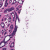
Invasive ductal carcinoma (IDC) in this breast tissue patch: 0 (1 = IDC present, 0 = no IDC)